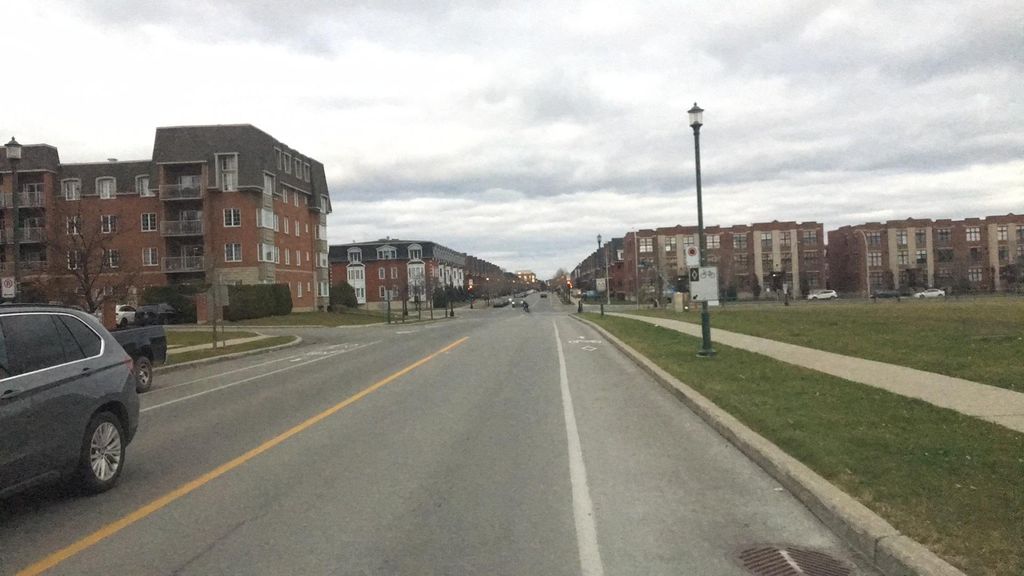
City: montreal